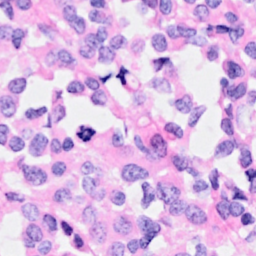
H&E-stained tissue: Breast